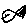
Label: fish